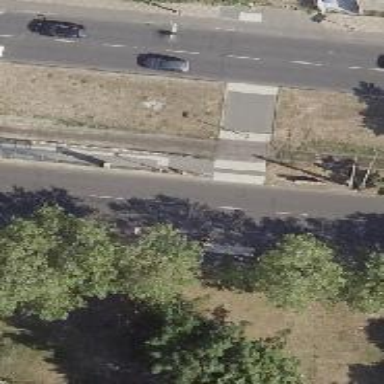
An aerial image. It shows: Secondary road with asphalt surface. There is cycle track on the right side of the road.